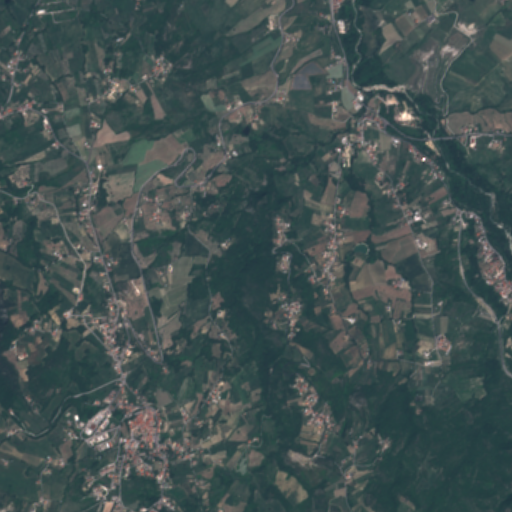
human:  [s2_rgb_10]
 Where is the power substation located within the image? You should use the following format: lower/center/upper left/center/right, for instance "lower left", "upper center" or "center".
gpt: The power substation is located in the upper center of the image.
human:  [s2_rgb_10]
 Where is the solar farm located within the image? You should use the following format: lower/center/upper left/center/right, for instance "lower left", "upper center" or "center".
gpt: The solar farm is located in the upper center of the image.
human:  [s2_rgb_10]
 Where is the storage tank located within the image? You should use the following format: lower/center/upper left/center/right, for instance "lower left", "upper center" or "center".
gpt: The storage tank is located in the center of the image.
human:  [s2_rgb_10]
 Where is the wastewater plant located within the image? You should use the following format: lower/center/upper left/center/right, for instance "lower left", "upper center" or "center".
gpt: The wastewater plant is located in the center of the image.
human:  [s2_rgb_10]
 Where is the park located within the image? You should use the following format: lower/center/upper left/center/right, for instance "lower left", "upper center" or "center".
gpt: There is no park in the image.